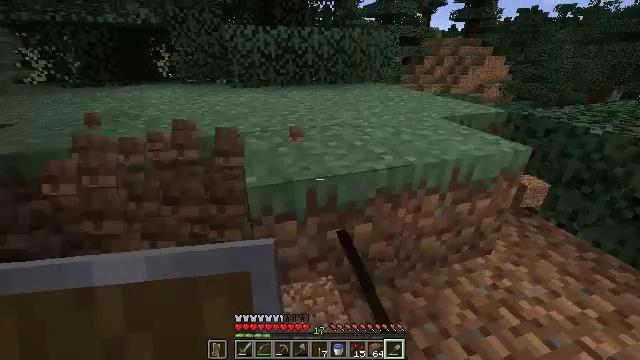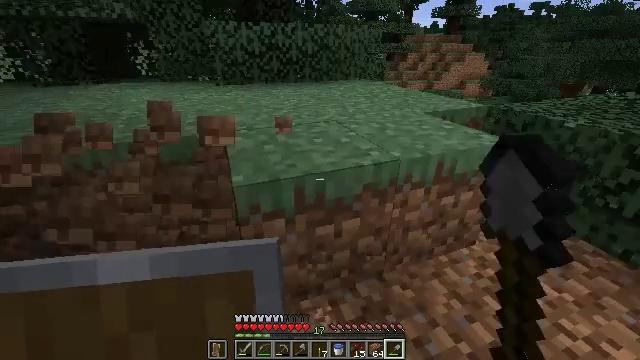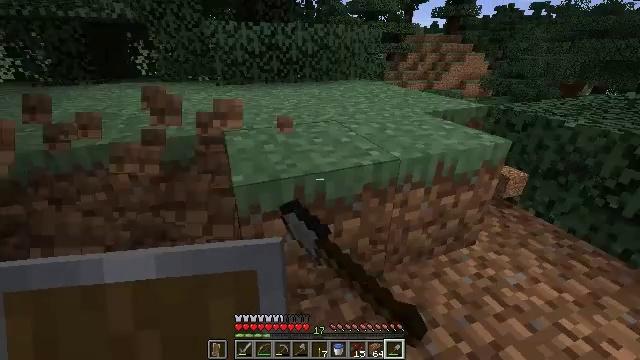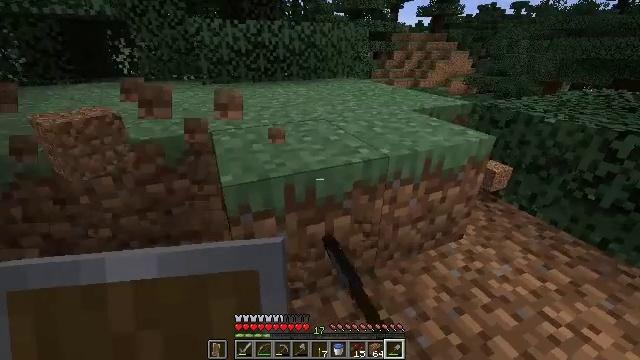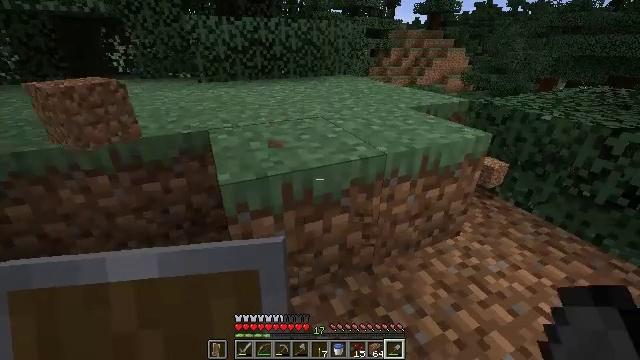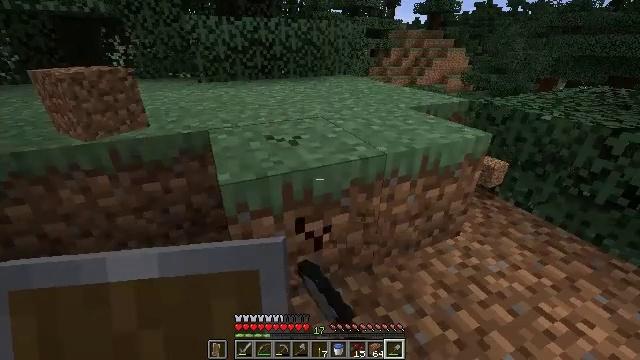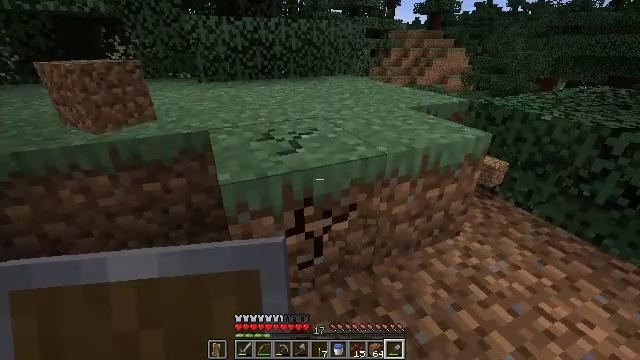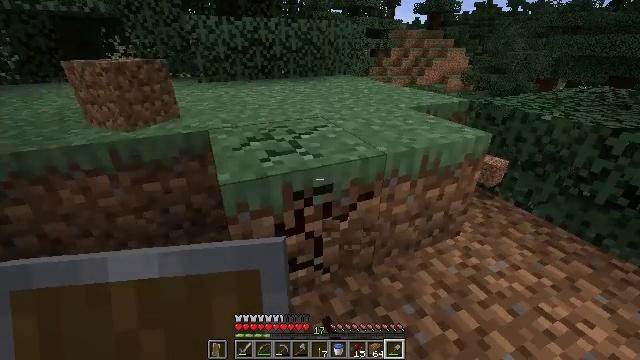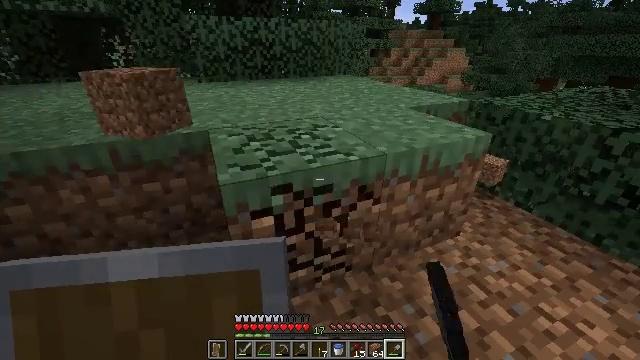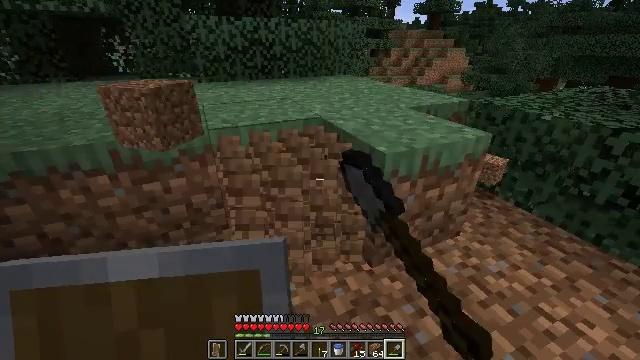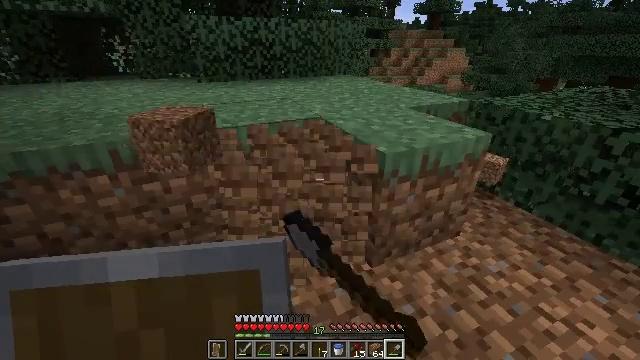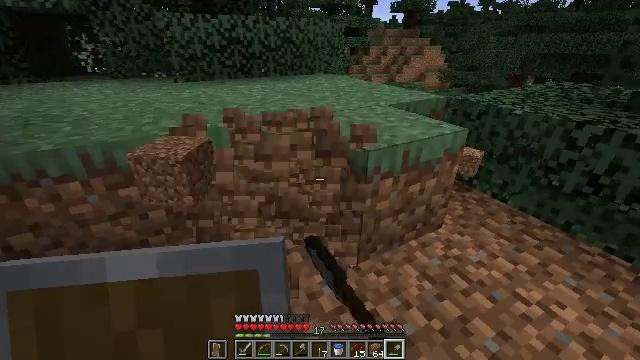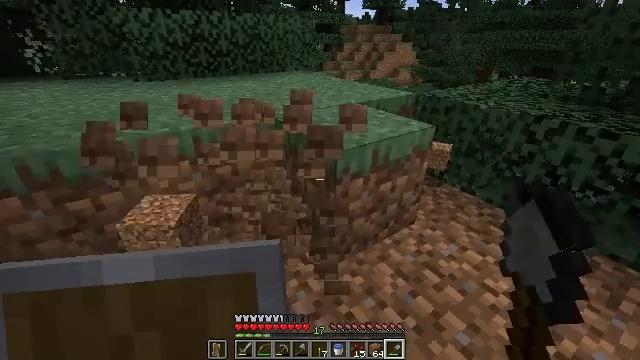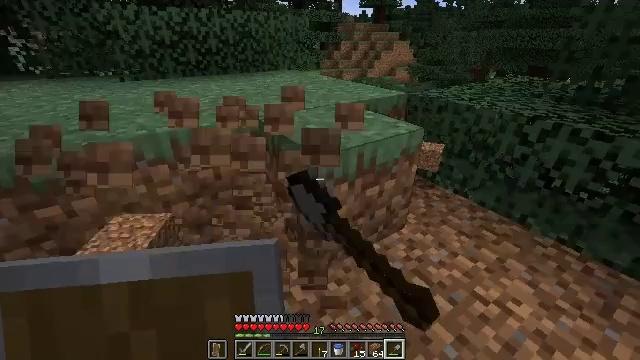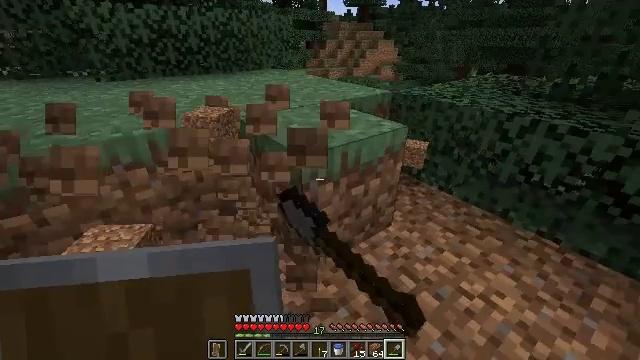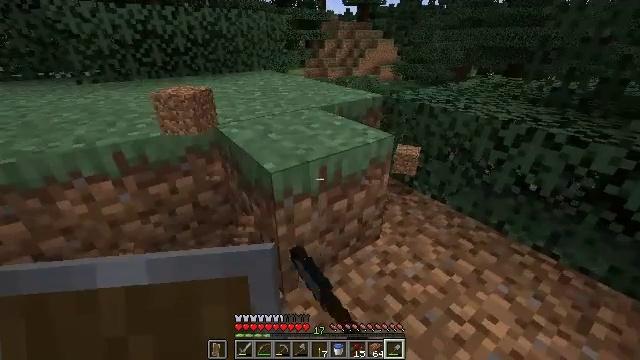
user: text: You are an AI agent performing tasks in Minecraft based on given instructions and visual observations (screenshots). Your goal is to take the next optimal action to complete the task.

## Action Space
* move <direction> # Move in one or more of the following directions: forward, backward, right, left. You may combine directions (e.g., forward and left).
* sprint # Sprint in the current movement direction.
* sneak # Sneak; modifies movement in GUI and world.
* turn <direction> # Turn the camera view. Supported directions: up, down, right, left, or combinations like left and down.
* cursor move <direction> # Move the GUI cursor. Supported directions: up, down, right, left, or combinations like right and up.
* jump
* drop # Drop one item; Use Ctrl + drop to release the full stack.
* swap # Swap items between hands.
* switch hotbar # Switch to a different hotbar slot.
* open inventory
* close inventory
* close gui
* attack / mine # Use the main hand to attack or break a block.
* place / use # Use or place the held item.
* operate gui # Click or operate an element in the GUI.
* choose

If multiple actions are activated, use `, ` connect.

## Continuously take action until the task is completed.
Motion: motion action
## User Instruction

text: Dig up the grass block for dirt.
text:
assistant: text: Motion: turn right, attack / mine
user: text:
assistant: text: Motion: attack / mine
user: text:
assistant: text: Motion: turn right, attack / mine
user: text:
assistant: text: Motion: attack / mine
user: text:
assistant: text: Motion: attack / mine
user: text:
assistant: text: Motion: attack / mine
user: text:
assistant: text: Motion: attack / mine
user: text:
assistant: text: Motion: attack / mine
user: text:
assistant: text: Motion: attack / mine
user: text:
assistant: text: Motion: attack / mine
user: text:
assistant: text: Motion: turn right, attack / mine
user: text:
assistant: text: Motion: move forward and move right, turn right, attack / mine
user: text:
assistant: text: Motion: move forward and move right, attack / mine
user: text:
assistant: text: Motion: move forward and move right, turn right, attack / mine
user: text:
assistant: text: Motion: move forward, attack / mine
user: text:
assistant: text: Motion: attack / mine
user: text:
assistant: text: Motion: attack / mine
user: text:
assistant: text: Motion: attack / mine
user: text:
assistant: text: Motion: attack / mine
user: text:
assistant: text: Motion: attack / mine
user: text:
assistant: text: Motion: attack / mine
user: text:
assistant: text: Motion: attack / mine
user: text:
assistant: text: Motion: move forward, turn up, attack / mine
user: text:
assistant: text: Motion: move forward, turn up, attack / mine
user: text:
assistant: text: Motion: move forward and move right, turn up, attack / mine
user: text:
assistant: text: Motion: move forward and move right, attack / mine
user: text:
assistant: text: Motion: move forward and move right, attack / mine
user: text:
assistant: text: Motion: move forward and move right, turn left, attack / mine
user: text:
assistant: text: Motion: turn left, attack / mine
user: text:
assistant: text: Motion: attack / mine